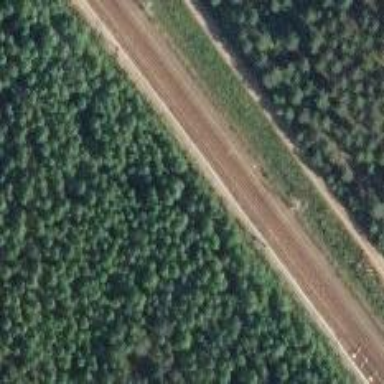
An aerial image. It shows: Railway track with continuous electrified contact line.